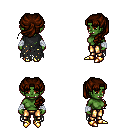
a pixel art fantasy rpg character, female body template, orc, green skin, black tattered cape, gold greaves, brown princess hairstyle, white cloth bandages, gold boots, four views (front, back, left, right), 2x2 character sprite sheet, small pixel art, hard edges, no anti-aliasing